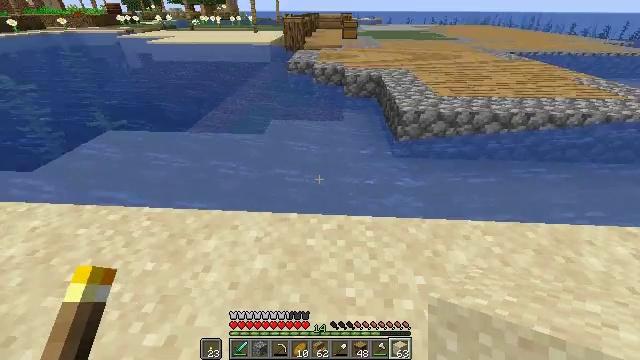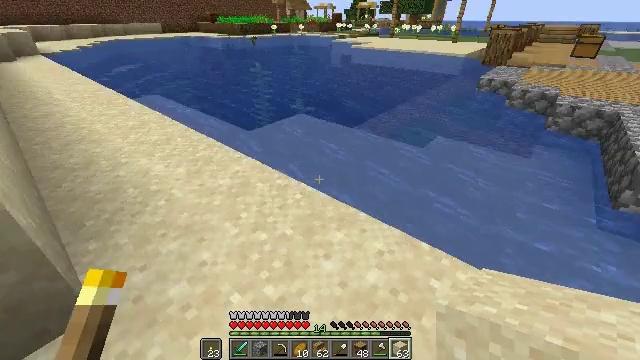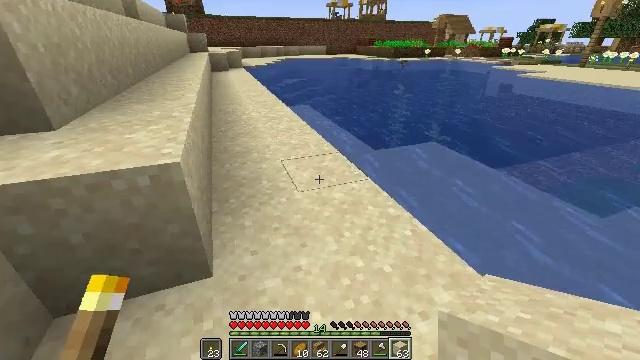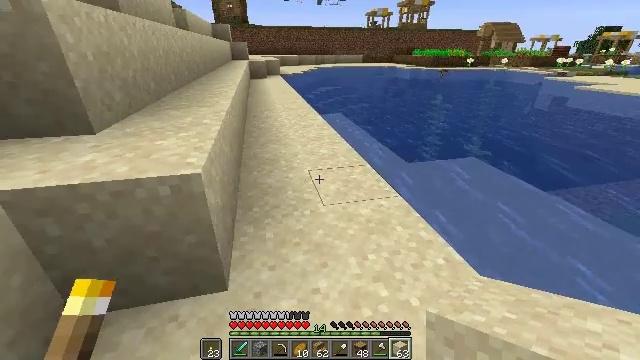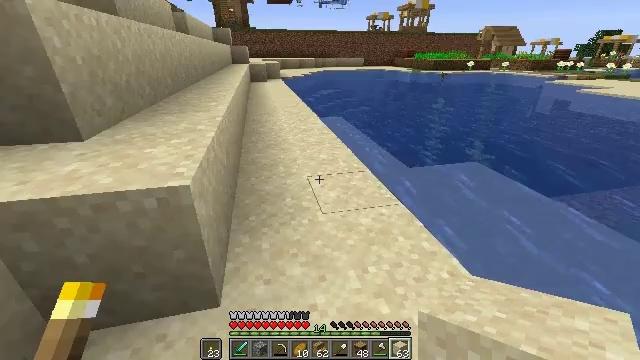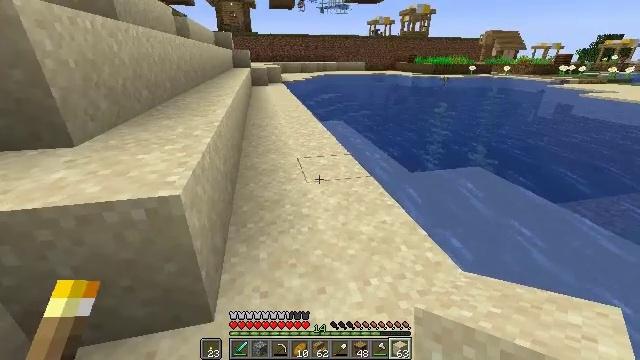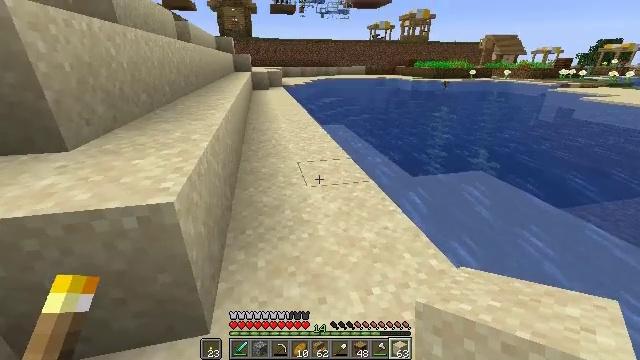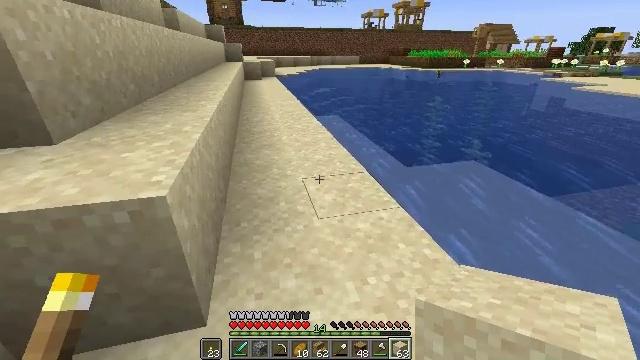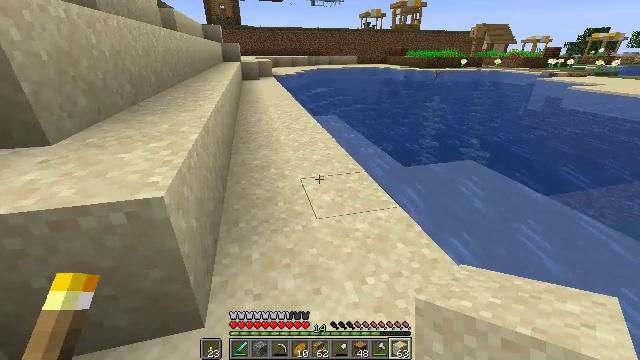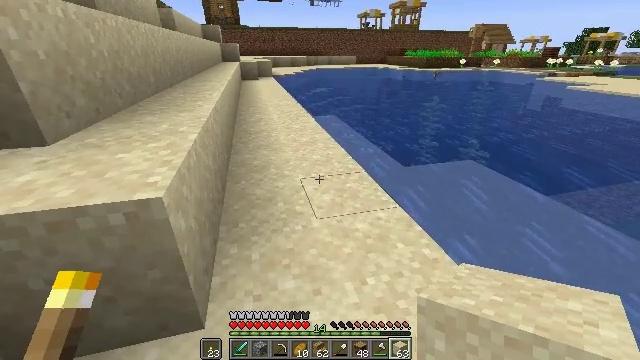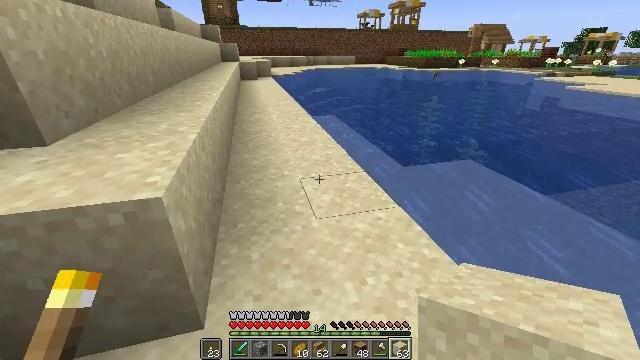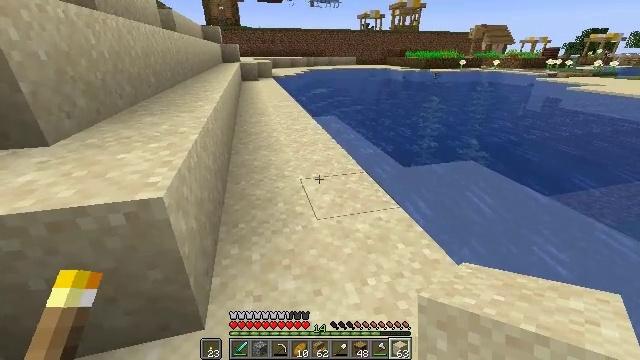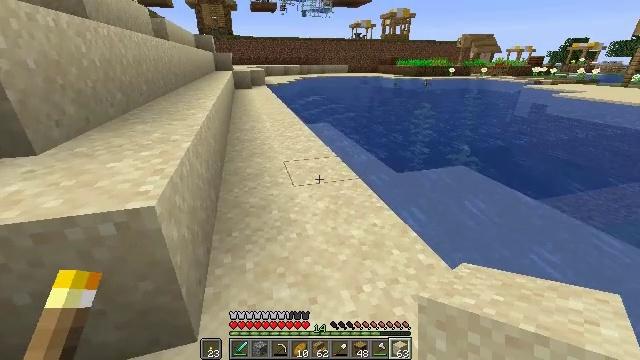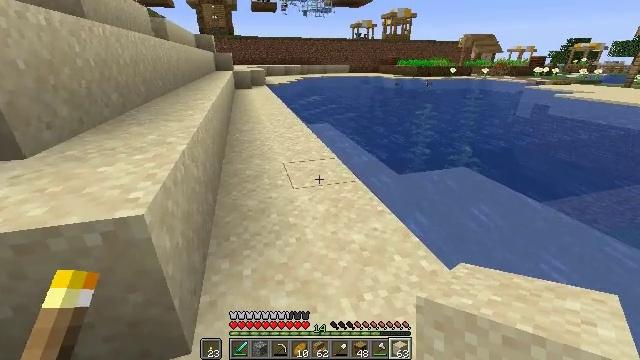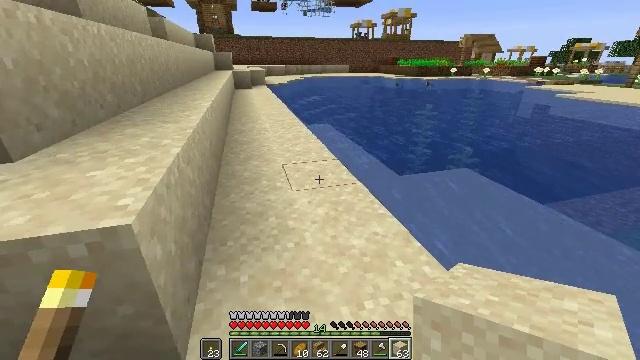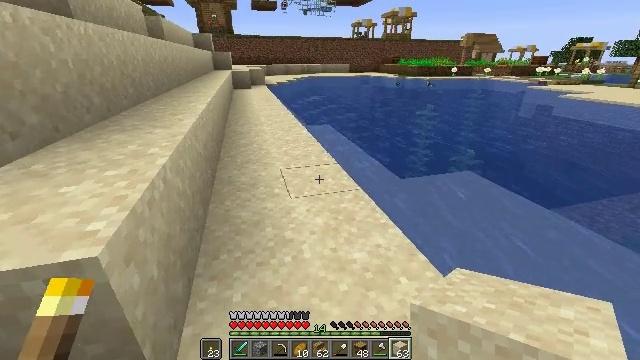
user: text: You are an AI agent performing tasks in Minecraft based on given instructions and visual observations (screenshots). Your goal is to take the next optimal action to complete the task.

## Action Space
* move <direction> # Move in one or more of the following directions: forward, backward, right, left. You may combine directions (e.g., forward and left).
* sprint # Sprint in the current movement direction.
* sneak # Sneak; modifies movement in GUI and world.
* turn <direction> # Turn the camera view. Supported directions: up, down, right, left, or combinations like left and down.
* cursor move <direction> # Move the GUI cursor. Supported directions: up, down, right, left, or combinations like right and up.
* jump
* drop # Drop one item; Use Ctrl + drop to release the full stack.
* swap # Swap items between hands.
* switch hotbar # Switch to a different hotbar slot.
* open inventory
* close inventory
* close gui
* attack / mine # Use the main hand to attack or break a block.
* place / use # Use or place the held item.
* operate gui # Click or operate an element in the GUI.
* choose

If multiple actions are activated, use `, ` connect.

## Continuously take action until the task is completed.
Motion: motion action
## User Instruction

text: Dig up some sand.
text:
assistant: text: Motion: move forward, turn left and up
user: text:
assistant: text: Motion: move forward, turn left and up
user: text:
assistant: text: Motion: move forward, turn left and up
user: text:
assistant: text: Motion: no_op
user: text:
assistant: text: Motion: no_op
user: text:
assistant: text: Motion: no_op
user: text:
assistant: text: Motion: turn right and down
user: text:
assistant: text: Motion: no_op
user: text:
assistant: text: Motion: no_op
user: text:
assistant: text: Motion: no_op
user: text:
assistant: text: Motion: no_op
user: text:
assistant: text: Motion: turn right and up
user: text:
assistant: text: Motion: move forward
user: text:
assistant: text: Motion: move forward
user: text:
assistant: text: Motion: move forward
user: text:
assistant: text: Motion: no_op
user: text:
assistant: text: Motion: no_op
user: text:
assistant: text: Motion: no_op
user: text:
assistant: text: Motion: no_op
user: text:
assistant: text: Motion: no_op
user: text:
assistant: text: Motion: no_op
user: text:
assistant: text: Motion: no_op
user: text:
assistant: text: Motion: turn left
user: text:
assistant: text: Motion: no_op
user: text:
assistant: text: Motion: no_op
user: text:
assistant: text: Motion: no_op
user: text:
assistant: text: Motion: no_op
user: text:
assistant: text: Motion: no_op
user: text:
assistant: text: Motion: no_op
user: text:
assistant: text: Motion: no_op